Field crop: tomato
Growth stage: 1
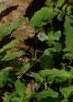
Species: tomato